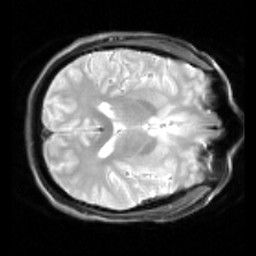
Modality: inplaneT2
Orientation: axial
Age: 32
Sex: male
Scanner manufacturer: siemens
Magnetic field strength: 3 T
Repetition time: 5 s
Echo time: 0.033 s